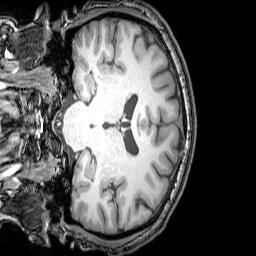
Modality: T1w
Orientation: coronal
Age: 26
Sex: male
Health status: healthy
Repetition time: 0.081 s
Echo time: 0.037 s